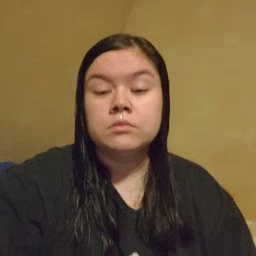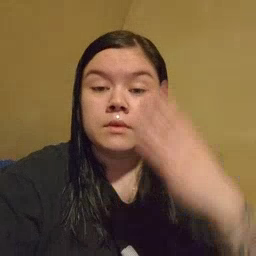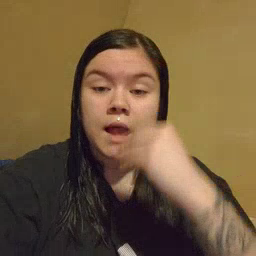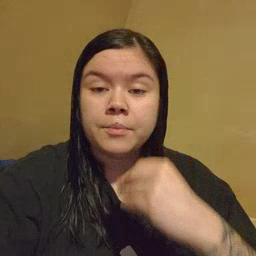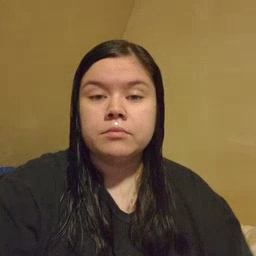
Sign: nap